Question: Currently I am working on a web system which can divide an article into sentences automatically. When using this system, a user just uploads plain texts and waits for the system to divide it. If the system makes something wrong, the user can add or delete "divides" to correct it.

This is what the system might look like, where red columns stand for "divides". I want to achieve that: if a user clicks on a column, it disappears; if a user clicks on "nothing", a column appears. Later, this modified result is submitted to the system.
By the way, I am considering using 'int[]' as positions of columns. If this is a bad choice, please kindly correct me.
Is there any existing solution for this? If not, how should I make it? I am sorry, but I am in complete darkness right now and not able to provider further details.
EDIT:
What I am asking is: is there any existing dev tools for sentence dividing (or article manipulating)? To show and edit the "divides" and later store them.
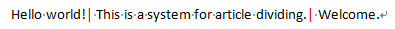
Answer: Replace potential insertion points (whitespace) with a placeholder element to provide you with something clickable, do the same for the existing delimiters.
Rough; <URL>